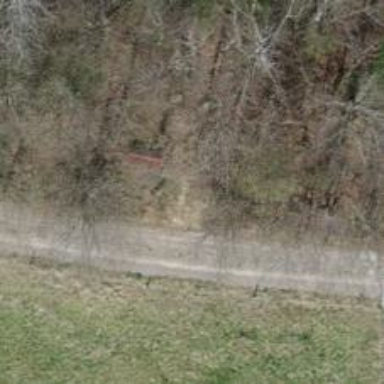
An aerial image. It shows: Red bench.